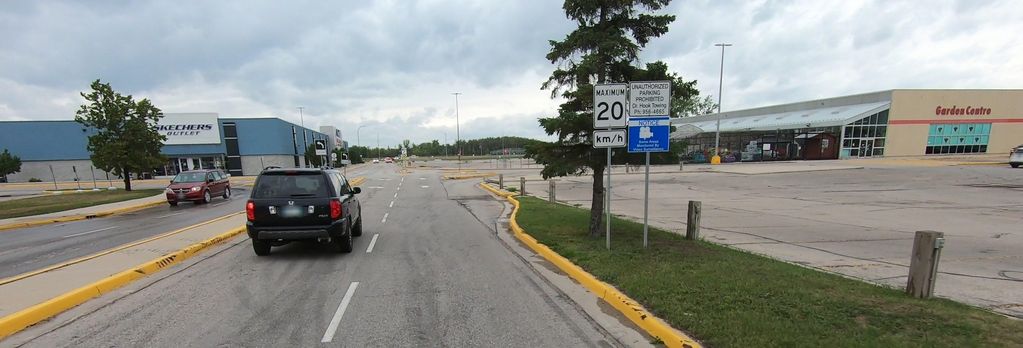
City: winnipeg